Aerial crown-view tile of a tropical tree (Barro Colorado Island, Panama), acquired 20240918:
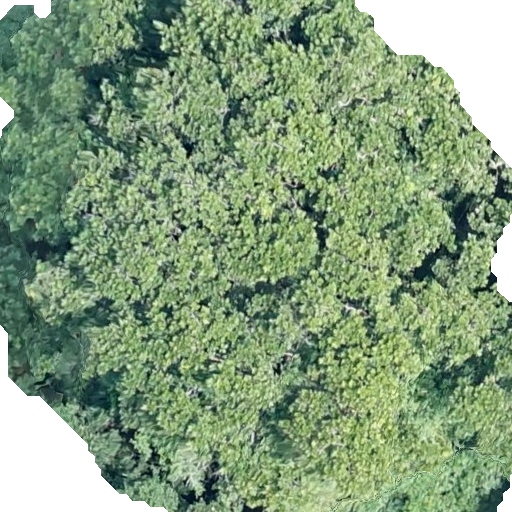
Species: Anacardium occidentale
GBIF accepted scientific name: Anacardium occidentale
Crown area: 420.224 m²